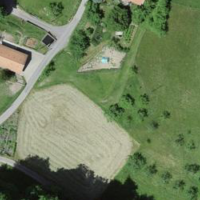
EUNIS habitat code: 52
Species observed at this site:
Certhia brachydactyla
Corvus corone
Impatiens parviflora
Turdus philomelos
Sturnus vulgaris
Emberiza citrinella
Troglodytes troglodytes
Dendrocopos major
Passer domesticus
Regulus ignicapilla
Fringilla coelebs
Buteo buteo
Sylvia atricapilla
Ptyonoprogne rupestris
Turdus merula
Columba palumbus
Phylloscopus collybita
Pernis apivorus
Parus major
Erithacus rubecula
Hirundo rustica
Dryocopus martius
Milvus migrans
Pica pica
Phoenicurus ochruros
Milvus milvus
Garrulus glandarius
Corvus corax
Motacilla alba
Ficedula hypoleuca
Periparus ater